Interaction volume radius: 5 \u00c5
Interaction volume height: 35 \u00c5
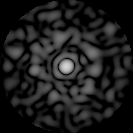
Disorder parameter: 0.8114